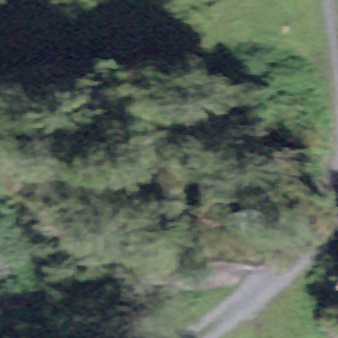
Label: bouldering_area